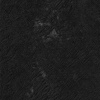
Atmospheric dust classification: not_dusty